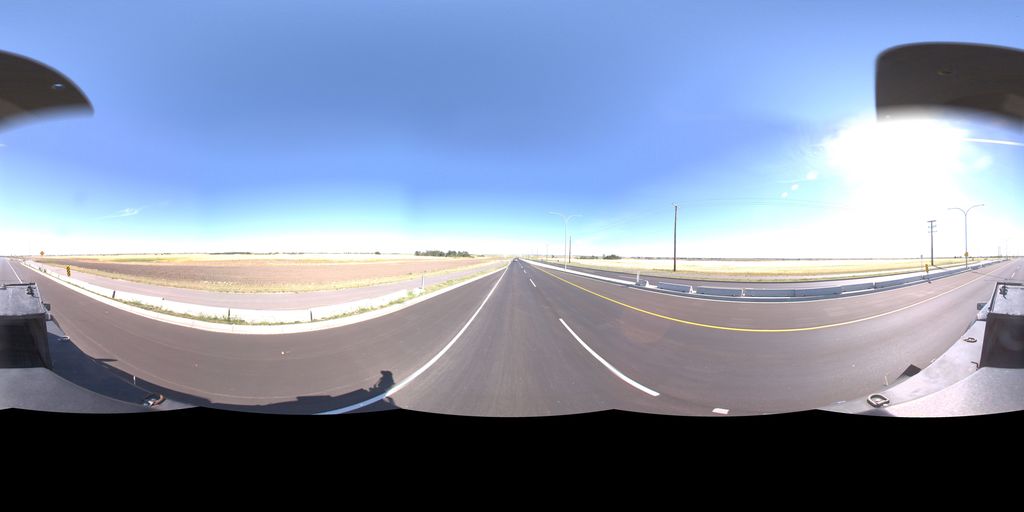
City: saskatoon